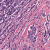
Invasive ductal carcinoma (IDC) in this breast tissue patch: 1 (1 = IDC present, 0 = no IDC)